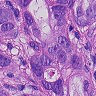
Metastatic tissue present: yes